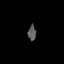
Tissue: skin
Cell type: Epithelial cells
Senescence score: 0.8281
Nuclear area (px): 120
Mean DAPI intensity: 87.958